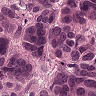
Metastatic tissue present: yes